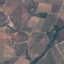
Label: PermanentCrop